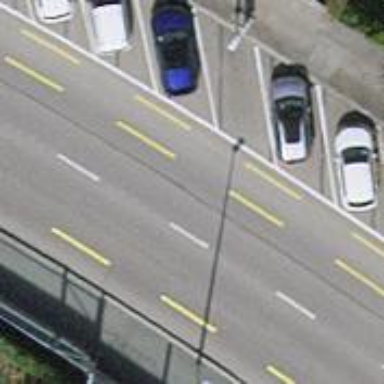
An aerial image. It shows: Secondary road with asphalt surface crossing bridge. There are sidewalks on both sides and cycling lane on each side.